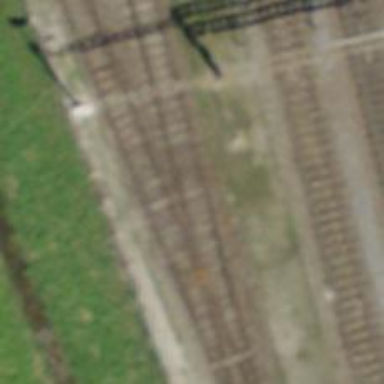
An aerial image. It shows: Single-track electrified railway yard with contact line electrification.